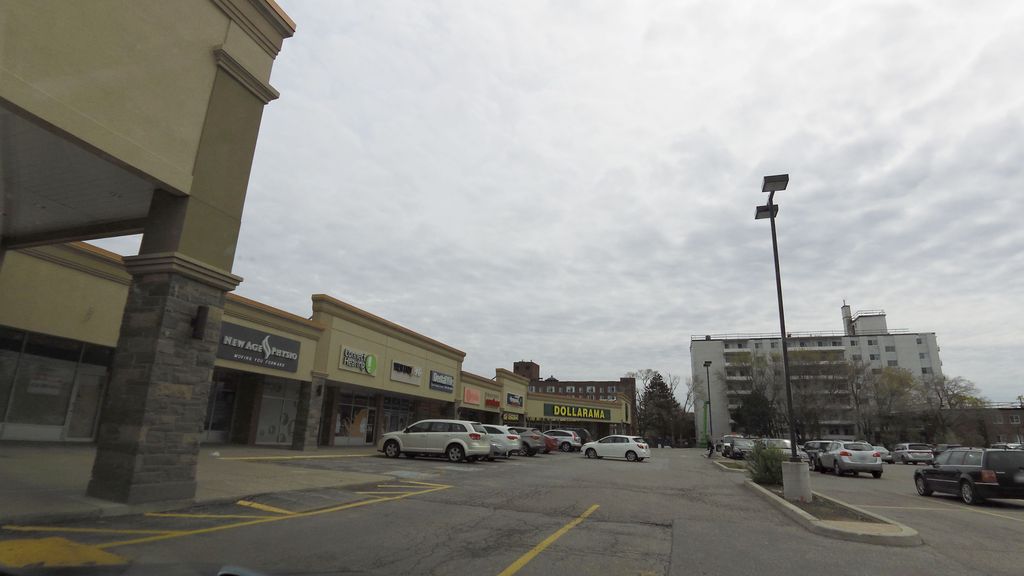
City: toronto